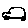
Label: car